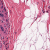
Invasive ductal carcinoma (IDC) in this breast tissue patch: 0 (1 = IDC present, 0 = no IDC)